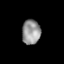
Tissue: lung
Cell type: T cells
Senescence score: 0.1902
Nuclear area (px): 440
Mean DAPI intensity: 150.723